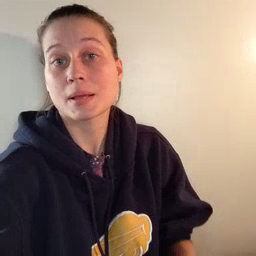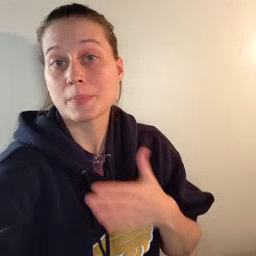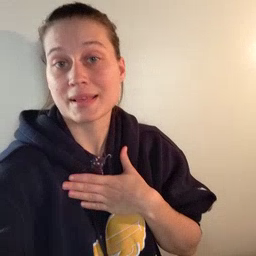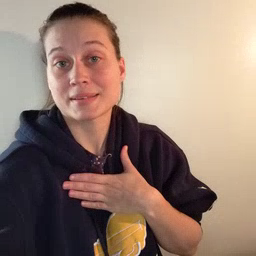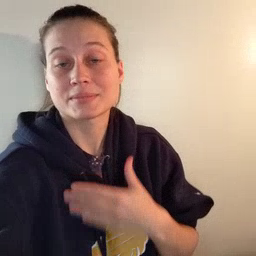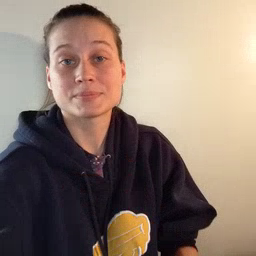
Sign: minemy